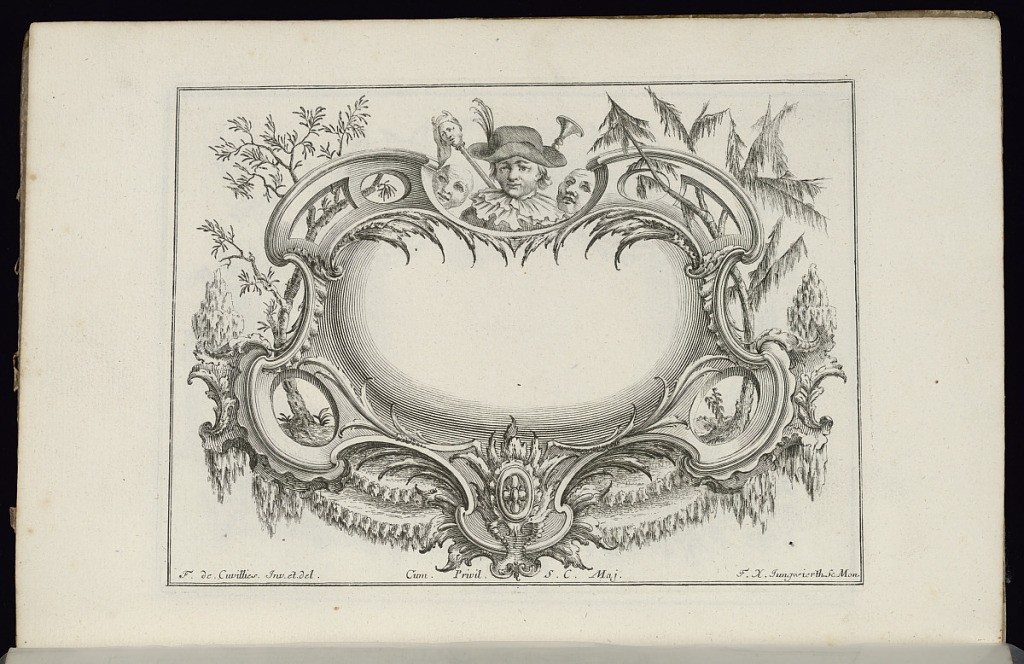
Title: Cartouche with Portrait Bust
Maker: François de Cuvilliés the Elder, Belgian, 1695 - 1768
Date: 1738
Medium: Etching and engraving on paper
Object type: Bound print
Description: Blank oblong symmetrical rocaille cartouche topped by a portrait bust of a male figure wearing a hat and two theatrical masks. Bordering vegetation and plants.